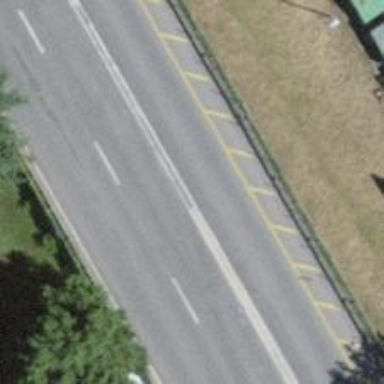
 equipped with cycle lane on both sides."